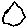
Label: hexagon